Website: home-depot
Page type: review-order
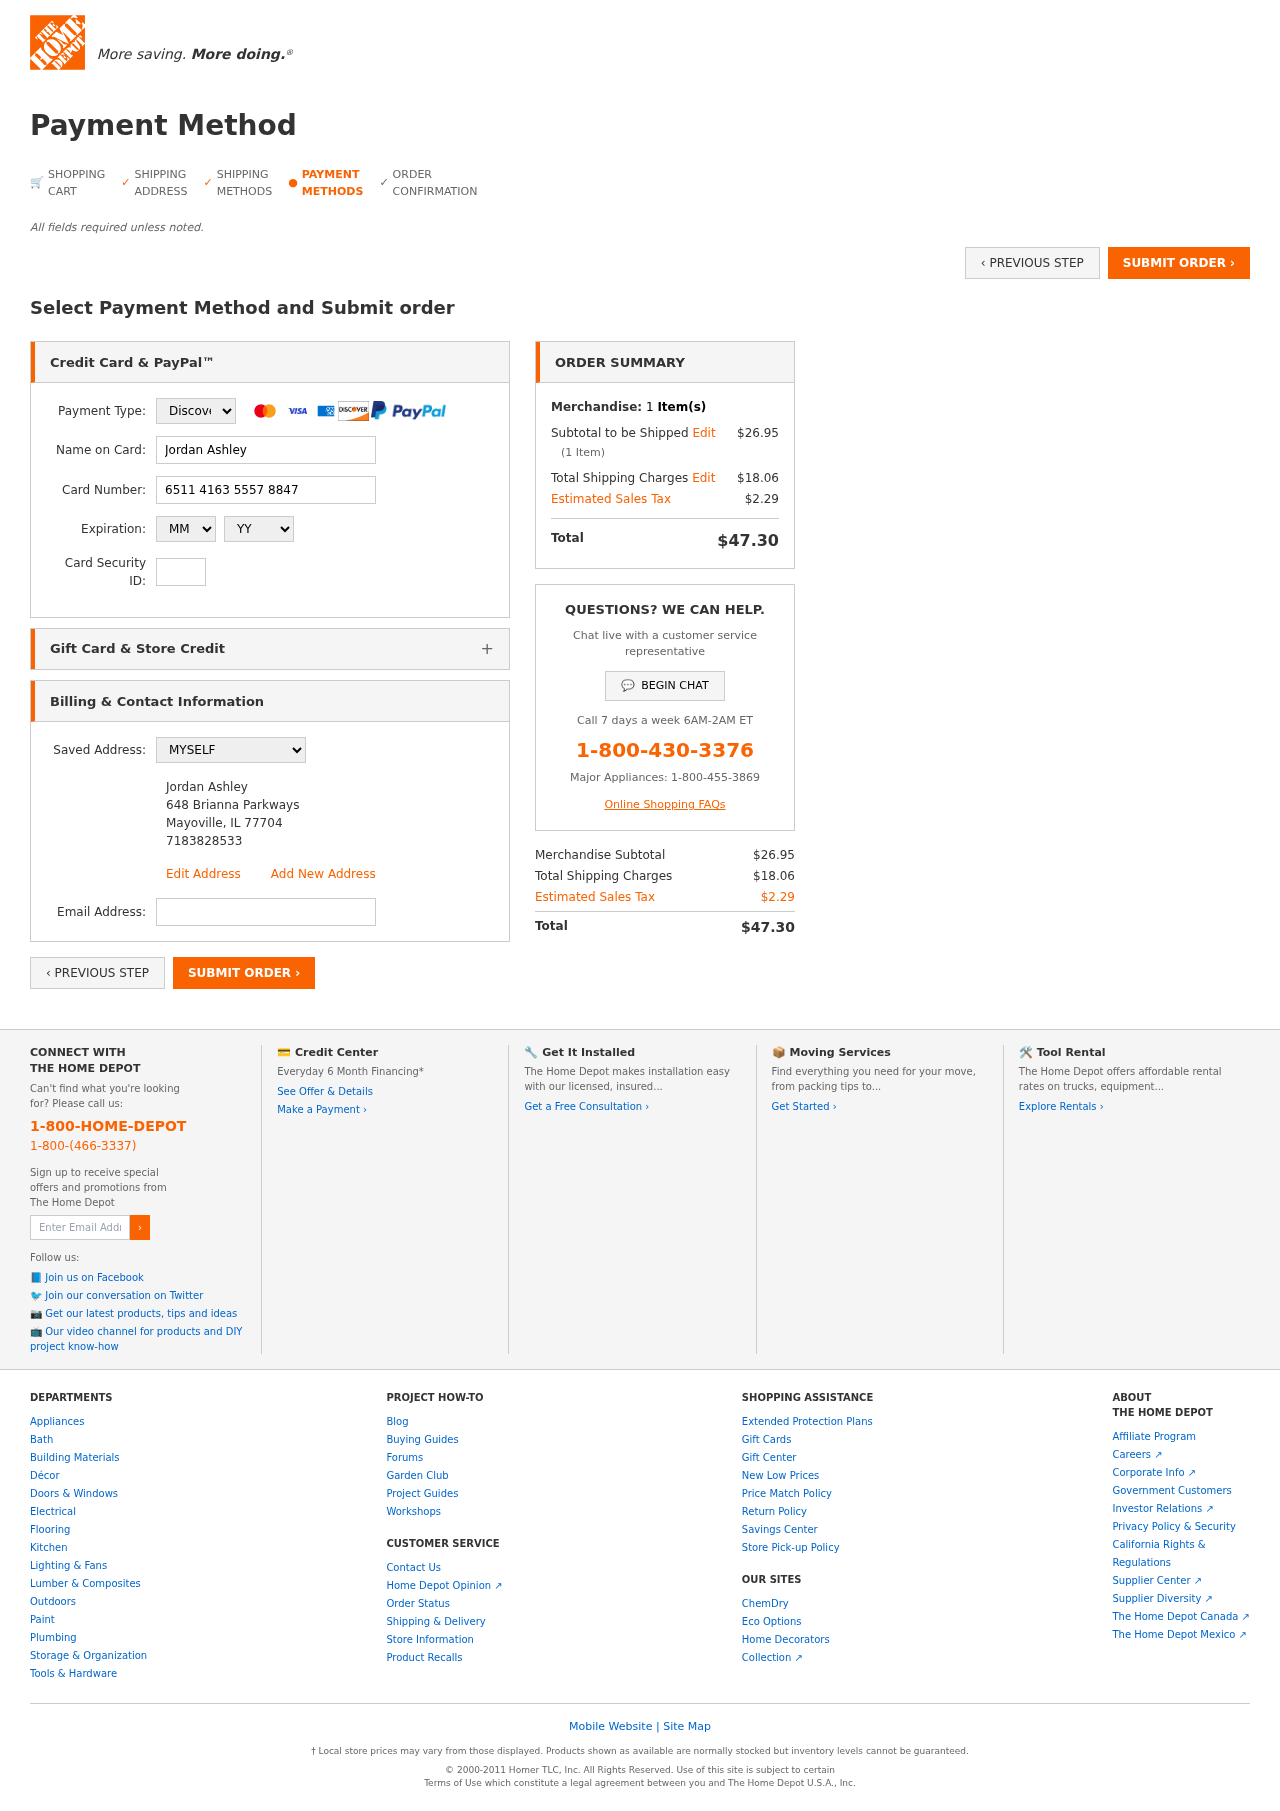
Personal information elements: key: PII_CARD_CVV
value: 145
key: PII_CARD_EXPIRY_MONTH
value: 04
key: PII_CARD_EXPIRY_YEAR
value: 30
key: PII_CARD_NUMBER
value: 6511 4163 5557 8847
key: PII_CARD_TYPE
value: Discover
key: PII_EMAIL
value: jordan.ashley@yahoo.com
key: PII_FULLNAME
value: Jordan Ashley
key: PII_FULLNAME2
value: Jordan Ashley
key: PII_STREET2
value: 648 Brianna Parkways
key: PII_CITY2
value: Mayoville
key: PII_STATE_ABBR2
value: IL
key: PII_POSTCODE2
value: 77704
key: PII_PHONE2
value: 7183828533
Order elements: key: ORDER_NUM_ITEMS
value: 1
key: ORDER_SUBTOTAL
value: $26.95
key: ORDER_NUM_ITEMS2
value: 1
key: ORDER_SHIPPING_COST
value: $18.06
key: ORDER_TAX
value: $2.29
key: ORDER_TOTAL
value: $47.30
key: ORDER_SUBTOTAL2
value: $26.95
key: ORDER_SHIPPING_COST2
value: $18.06
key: ORDER_TAX2
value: $2.29
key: ORDER_TOTAL2
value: $47.30